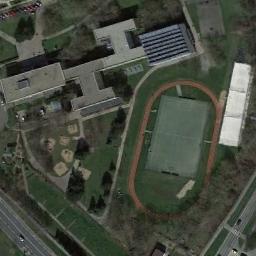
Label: ground_track_field